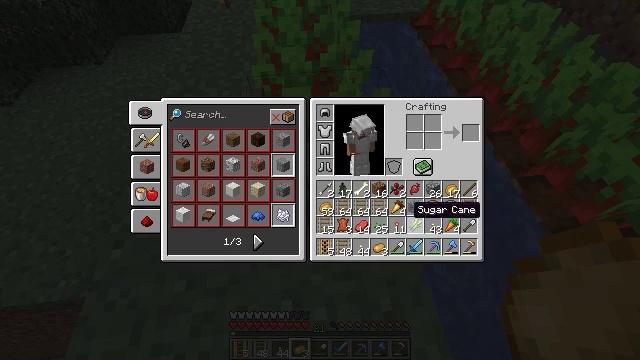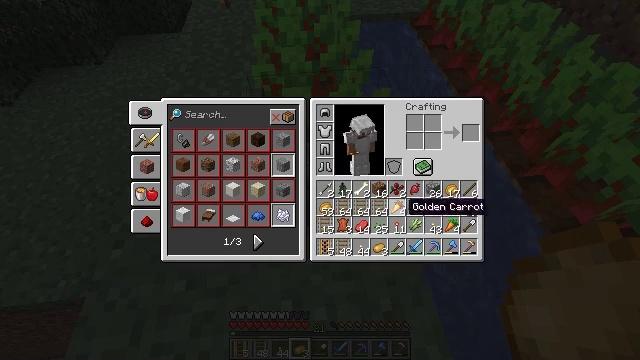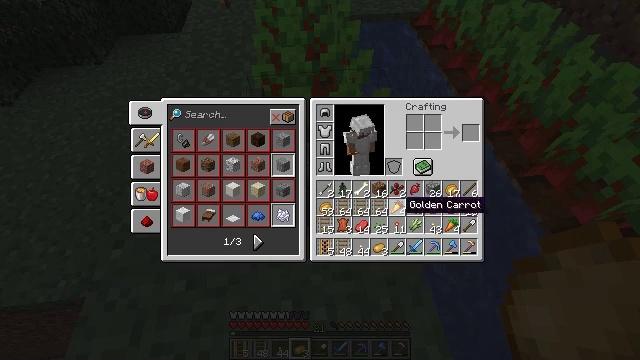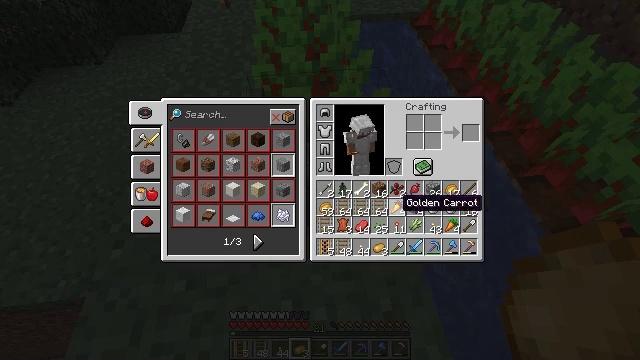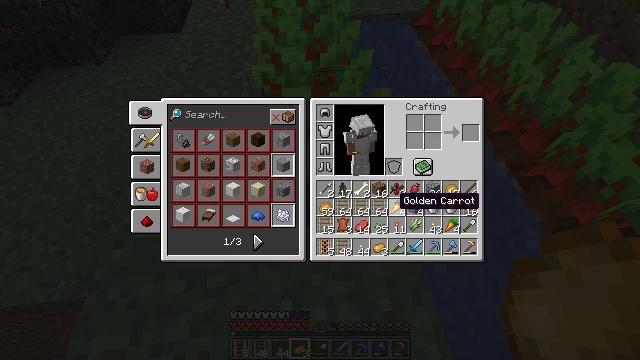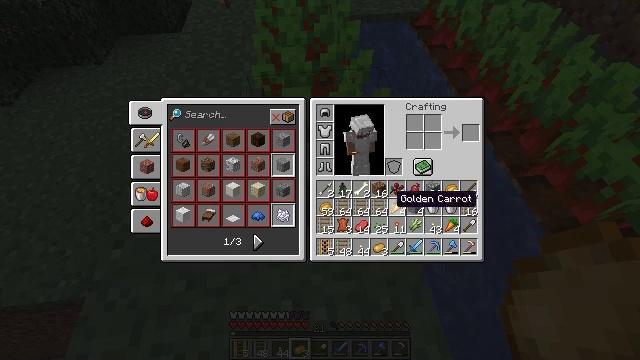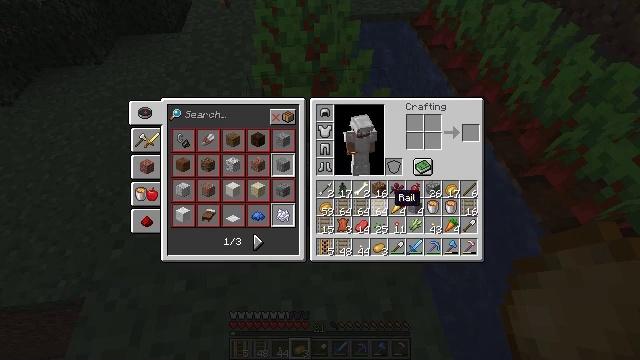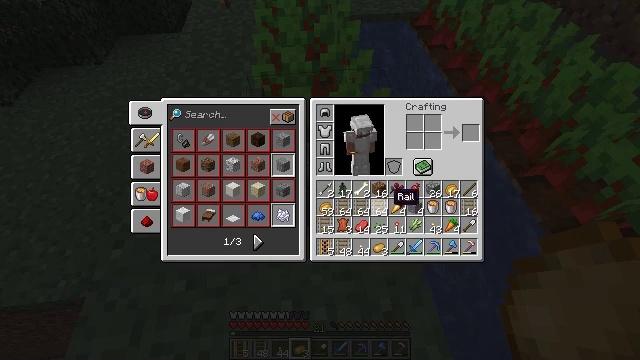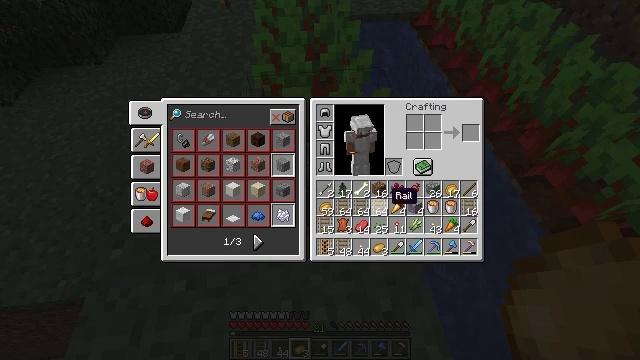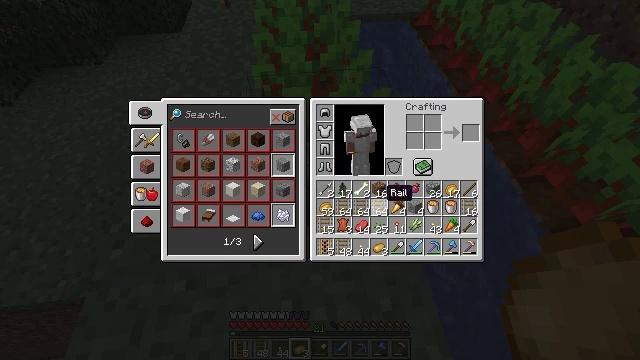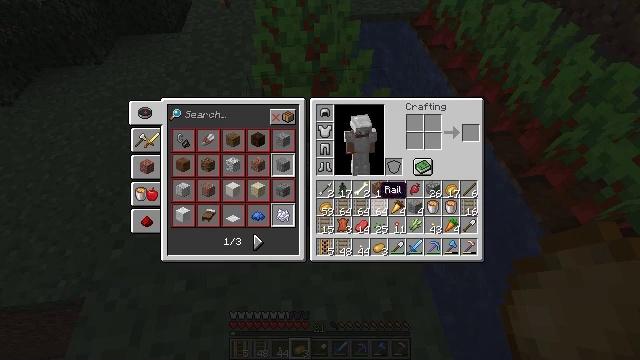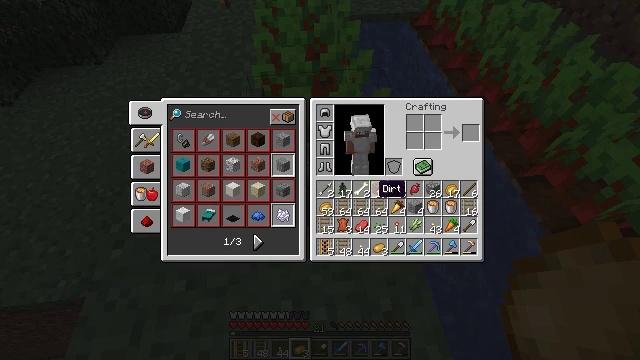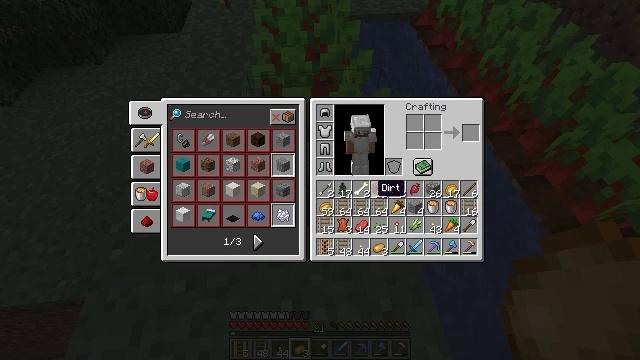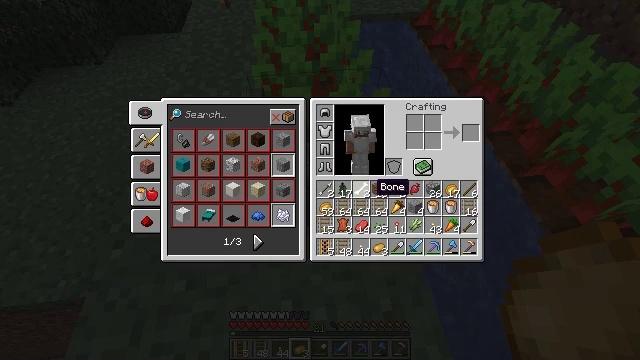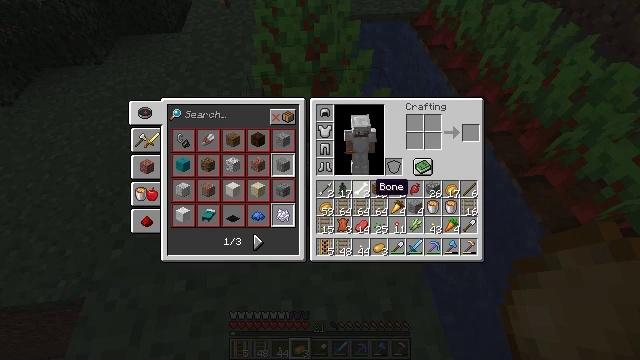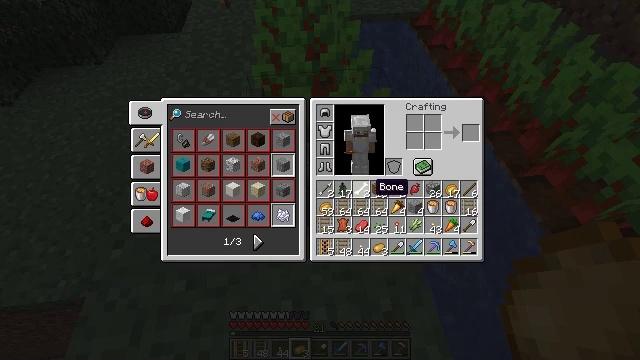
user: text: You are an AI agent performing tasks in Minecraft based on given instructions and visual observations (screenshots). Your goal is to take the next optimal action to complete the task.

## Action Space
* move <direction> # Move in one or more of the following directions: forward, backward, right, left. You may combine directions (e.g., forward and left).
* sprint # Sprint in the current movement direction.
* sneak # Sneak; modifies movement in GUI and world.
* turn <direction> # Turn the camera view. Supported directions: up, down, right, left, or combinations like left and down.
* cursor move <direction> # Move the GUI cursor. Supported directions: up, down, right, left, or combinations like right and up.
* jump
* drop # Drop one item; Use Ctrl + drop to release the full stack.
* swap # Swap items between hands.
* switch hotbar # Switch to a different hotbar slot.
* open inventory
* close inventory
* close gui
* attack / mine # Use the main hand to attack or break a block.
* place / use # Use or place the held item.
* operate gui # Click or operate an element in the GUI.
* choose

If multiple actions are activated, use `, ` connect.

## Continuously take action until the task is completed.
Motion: motion action
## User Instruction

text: Drop a bone.
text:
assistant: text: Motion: no_op
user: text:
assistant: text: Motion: no_op
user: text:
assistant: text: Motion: no_op
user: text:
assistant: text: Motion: no_op
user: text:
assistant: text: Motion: no_op
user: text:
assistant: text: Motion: no_op
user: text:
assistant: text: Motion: no_op
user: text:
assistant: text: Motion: no_op
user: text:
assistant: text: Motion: no_op
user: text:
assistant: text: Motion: no_op
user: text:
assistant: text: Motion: no_op
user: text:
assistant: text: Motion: no_op
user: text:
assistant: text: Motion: no_op
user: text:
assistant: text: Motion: no_op
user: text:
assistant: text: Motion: no_op
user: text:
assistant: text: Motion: no_op
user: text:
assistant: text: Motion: no_op
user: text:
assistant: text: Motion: no_op
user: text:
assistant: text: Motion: no_op
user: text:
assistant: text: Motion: no_op
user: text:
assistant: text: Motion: no_op
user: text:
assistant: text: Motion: no_op
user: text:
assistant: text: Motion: no_op
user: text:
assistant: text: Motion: no_op
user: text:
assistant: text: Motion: no_op
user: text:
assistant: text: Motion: no_op
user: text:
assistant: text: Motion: no_op
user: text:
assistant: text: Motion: no_op
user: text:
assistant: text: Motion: attack / mine
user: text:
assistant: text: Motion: attack / mine